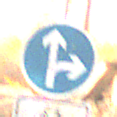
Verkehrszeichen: VorgeschriebeneFahrtrichtungGeradeausOderRechts
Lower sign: EinspurigeFahrzeugeFrei5
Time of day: SunriseSunset
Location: Roofed (Suburban)
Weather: Clear
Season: NotSpecified
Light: Natural